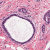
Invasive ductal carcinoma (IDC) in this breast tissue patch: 1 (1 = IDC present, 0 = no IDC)